Question: In the OS X System Preferences, there is a pane:

The blue labels are draggable, and even accept mouse clicks to display a menu.
What is the nature of these labels?
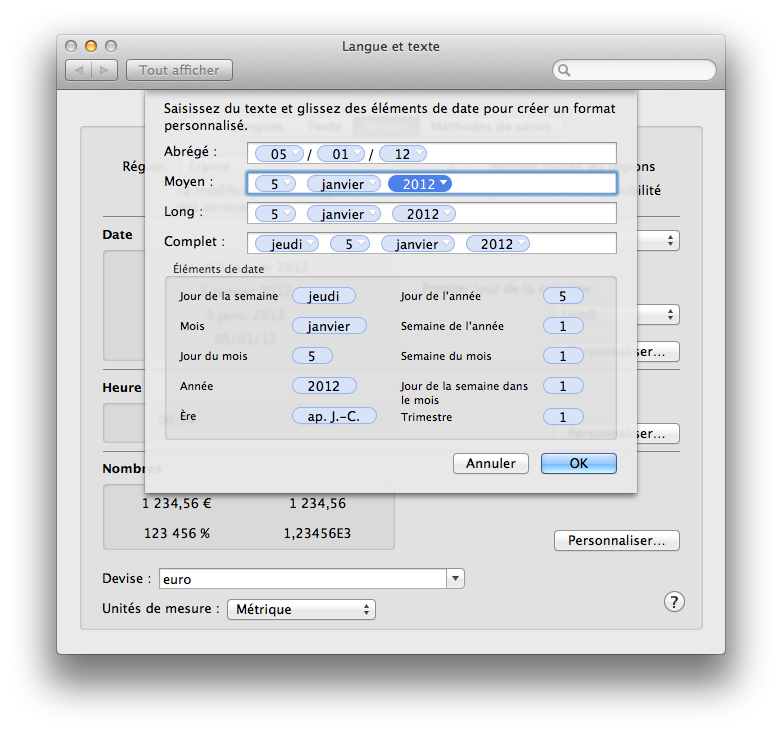
Answer: You are looking for:
<URL>
<URL>